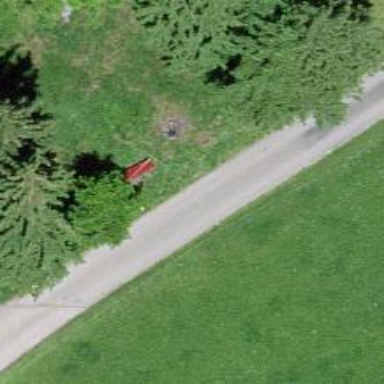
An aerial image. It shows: Red bench.